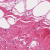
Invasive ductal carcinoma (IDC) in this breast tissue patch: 0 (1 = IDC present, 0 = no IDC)